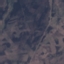
Land use / land cover class: HerbaceousVegetation